【题型】选择题　【知识点】函数　【难度】easy
已知函数$f(x)$的导函数$f'(x) = a(x + 2)(x - 1)^2$，$f'(x)$的图象如下图所示，则下列结论中正确的是（ ）

A．函数$f(x)$有2个极值点 \\
B．$\exists M \in {R}$，使得$f(x) \leq M$恒成立 \\
C．函数$f(x)$在区间$(-1,1)$上单调递增 \\
D．函数$f(x)$在区间$(-2,-1)$上没有零点 \\
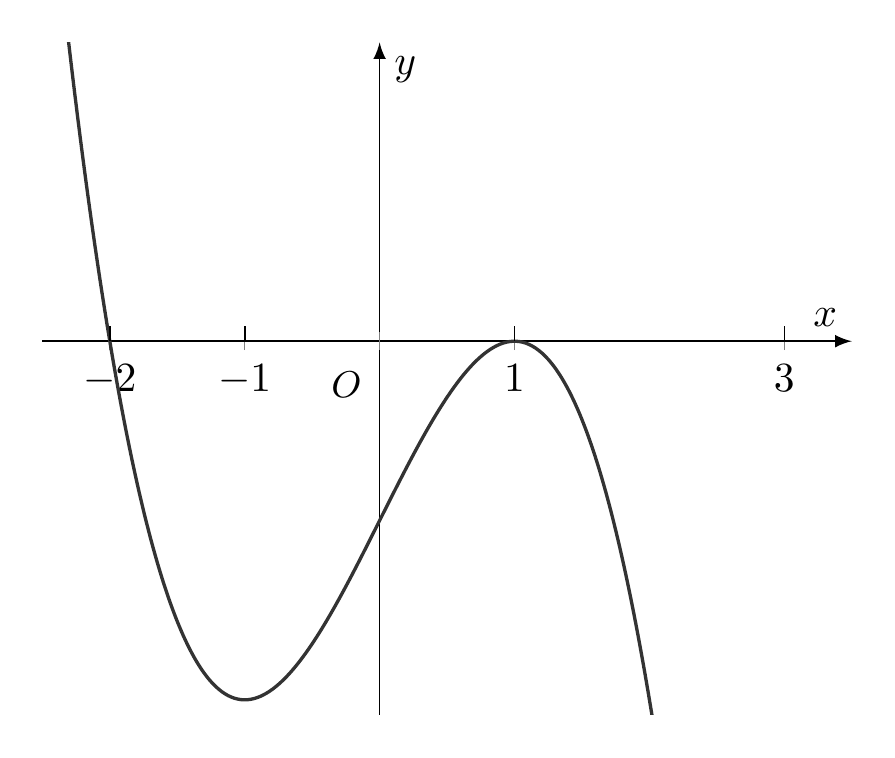
【解答】
【答案】$\boldsymbol{B}$

【分析】由导函数图象的性质逐一判断即可。

【解答】解：根据图象可知，函数$f(x)$在$(-2, +\infty)$上单调递减，在$(-\infty, -2)$上单调递增，在$x = -2$处取得极大值。

对于选项A，函数$f(x)$有1个极大值点，因此选项A错误；

对于选项B，$\exists M \in {R}$，使得$f(x) \leq M$恒成立，只需$M \geq f(-2)$即可，因此选项B正确；

对于选项C，因为在区间$(-1,1)$上$f'(x) < 0$，所以函数$f(x)$在区间$(-1,1)$上单调递减，因此选项C错误；

对于选项D，函数$f(x)$在区间$(-2,-1)$上单调递减，无法判断零点情况，因此选项D错误。

故选：$\boldsymbol{B}$。

【点评】本题考查导数的综合应用，属于中档题。